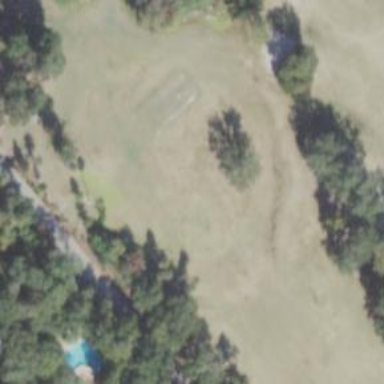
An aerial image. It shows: Driving range for golf on grass.